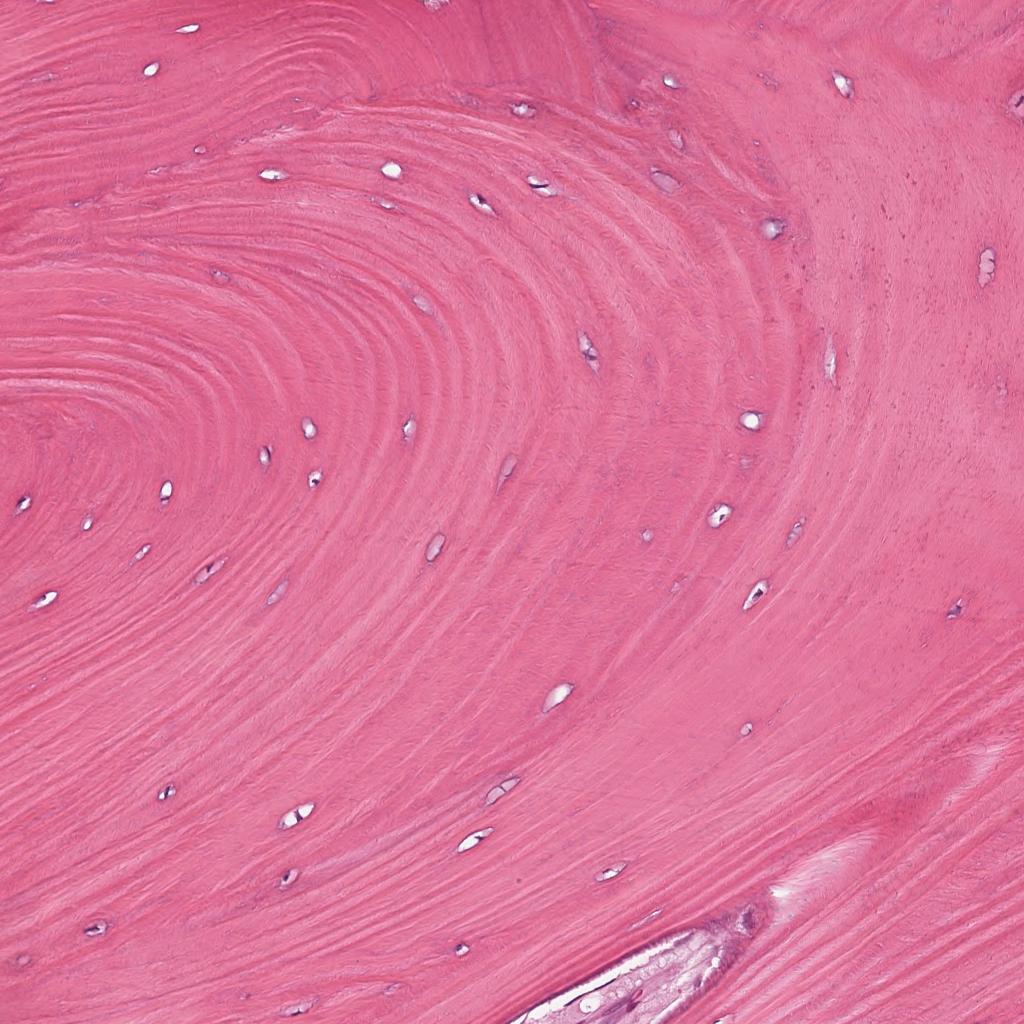
Label: Non-Tumor